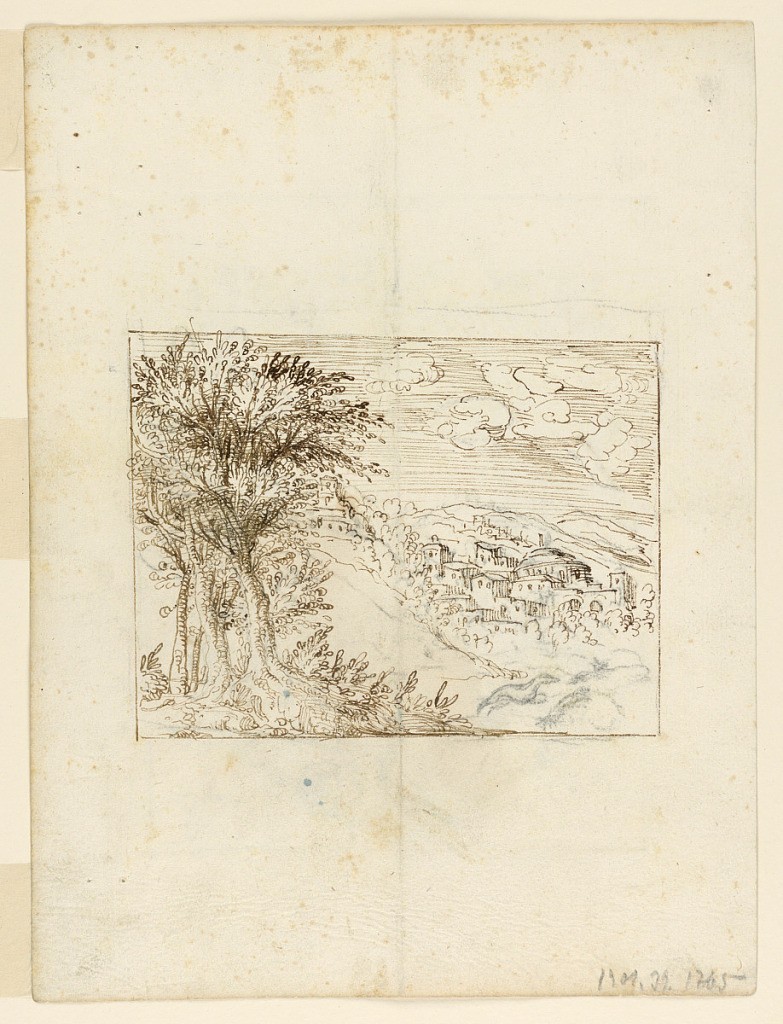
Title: Landscape: verso: Grotesque Design
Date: early 17th century
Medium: Charcoal, pen and ink, brush and watercolor on paper
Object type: Drawing
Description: View of a valley with a town. A group of trees in the foreground. Verso: scrollwork frames an oval reserve.